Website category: sports
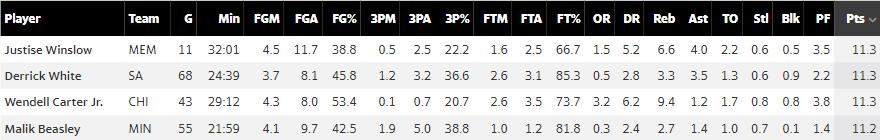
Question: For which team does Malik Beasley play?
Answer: MIN

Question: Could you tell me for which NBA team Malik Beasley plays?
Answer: MIN

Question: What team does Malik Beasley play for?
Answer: MIN

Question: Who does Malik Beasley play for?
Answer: MIN

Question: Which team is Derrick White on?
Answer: SA

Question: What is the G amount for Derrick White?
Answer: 68

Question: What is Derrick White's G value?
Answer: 68

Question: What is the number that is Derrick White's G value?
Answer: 68

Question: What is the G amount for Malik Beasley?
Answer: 55

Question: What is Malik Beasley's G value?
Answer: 55

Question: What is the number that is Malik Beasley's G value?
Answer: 55

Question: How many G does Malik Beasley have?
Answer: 55

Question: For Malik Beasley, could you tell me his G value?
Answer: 55

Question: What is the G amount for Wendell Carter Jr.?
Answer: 43

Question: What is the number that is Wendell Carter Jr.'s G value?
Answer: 43

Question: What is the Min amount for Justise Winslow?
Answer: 32:01

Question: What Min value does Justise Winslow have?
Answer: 32:01

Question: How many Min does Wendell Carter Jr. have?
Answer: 29:12

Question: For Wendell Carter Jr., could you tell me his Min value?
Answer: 29:12

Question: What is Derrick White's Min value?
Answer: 24:39

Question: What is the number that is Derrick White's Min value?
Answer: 24:39

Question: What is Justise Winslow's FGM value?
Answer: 4.5

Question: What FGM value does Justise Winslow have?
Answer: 4.5

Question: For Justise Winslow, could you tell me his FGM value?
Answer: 4.5

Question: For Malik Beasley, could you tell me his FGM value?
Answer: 4.1

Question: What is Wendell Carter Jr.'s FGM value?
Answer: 4.3

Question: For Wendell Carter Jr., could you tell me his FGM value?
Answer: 4.3

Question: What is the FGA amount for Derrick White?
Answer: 8.1

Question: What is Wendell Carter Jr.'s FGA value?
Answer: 8.0

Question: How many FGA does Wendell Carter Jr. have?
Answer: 8.0

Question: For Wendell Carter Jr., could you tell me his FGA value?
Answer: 8.0

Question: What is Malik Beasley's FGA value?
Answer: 9.7

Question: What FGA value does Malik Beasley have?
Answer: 9.7

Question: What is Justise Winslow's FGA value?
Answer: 11.7

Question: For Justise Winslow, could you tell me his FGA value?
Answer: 11.7

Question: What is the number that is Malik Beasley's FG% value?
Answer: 42.5

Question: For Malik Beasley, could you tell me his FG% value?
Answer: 42.5

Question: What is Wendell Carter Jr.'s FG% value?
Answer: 53.4

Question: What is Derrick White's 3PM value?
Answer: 1.2

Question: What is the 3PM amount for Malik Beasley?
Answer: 1.9

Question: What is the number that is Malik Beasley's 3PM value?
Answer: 1.9

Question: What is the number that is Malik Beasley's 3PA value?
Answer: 5.0

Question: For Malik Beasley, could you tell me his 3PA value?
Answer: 5.0

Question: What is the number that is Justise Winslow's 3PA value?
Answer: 2.5

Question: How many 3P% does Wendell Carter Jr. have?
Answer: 20.7

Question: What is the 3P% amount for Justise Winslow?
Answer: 22.2

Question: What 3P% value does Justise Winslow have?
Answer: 22.2

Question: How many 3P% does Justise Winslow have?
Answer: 22.2

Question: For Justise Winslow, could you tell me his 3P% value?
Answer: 22.2

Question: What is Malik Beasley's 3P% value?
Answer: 38.8

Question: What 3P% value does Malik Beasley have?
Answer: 38.8

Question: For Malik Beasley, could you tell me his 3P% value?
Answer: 38.8

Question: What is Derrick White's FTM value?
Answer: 2.6

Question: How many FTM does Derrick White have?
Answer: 2.6

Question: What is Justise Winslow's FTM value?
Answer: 1.6

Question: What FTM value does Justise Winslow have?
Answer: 1.6

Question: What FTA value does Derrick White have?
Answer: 3.1

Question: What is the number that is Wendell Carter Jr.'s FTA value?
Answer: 3.5

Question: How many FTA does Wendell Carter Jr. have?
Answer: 3.5

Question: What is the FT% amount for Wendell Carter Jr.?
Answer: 73.7

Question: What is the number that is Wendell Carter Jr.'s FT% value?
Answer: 73.7

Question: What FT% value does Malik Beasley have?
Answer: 81.8

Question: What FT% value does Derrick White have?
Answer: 85.3

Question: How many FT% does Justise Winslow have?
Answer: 66.7